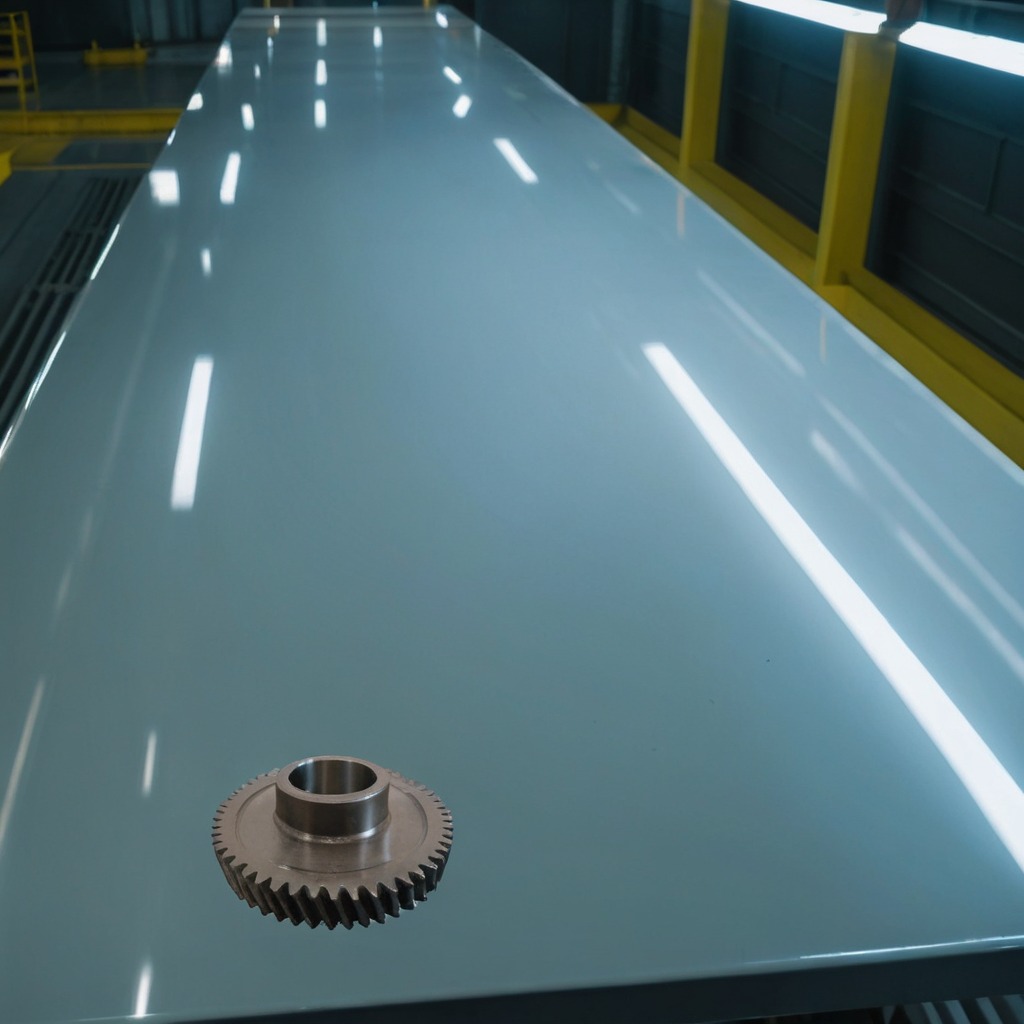
A steel gear with teeth is lying on the table.